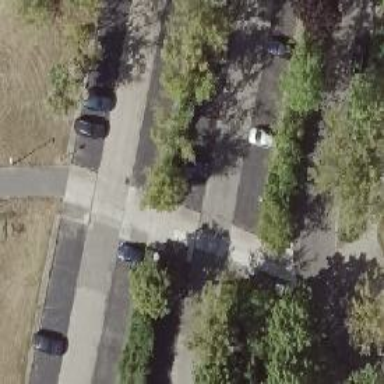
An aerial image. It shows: Concrete footway.